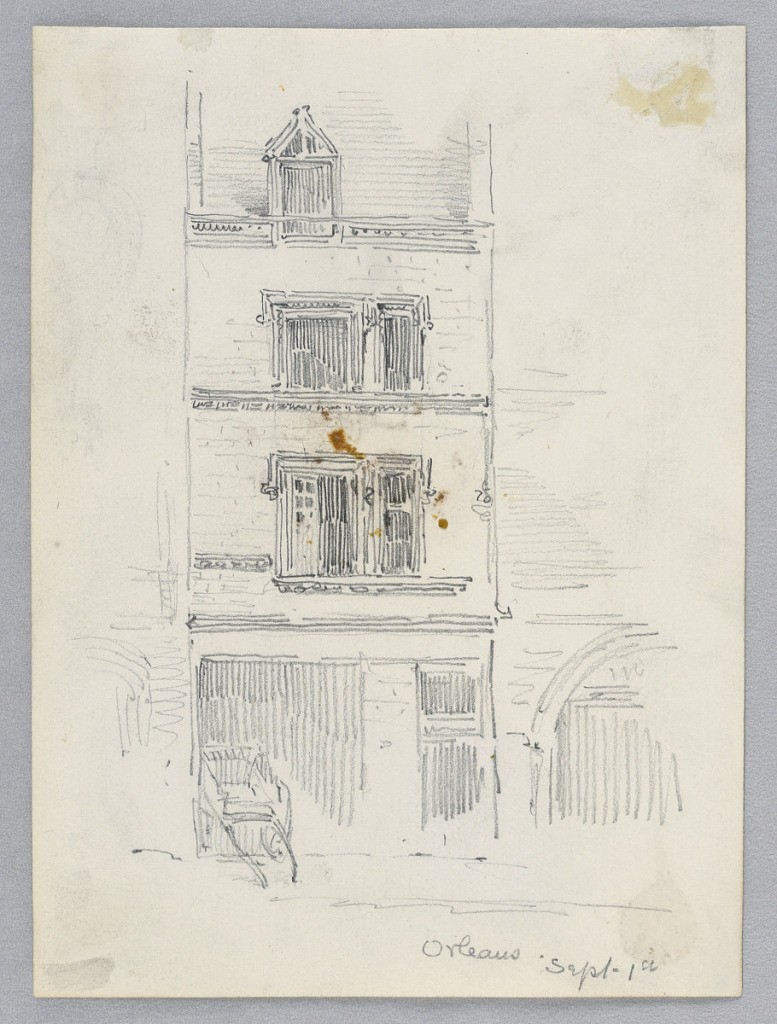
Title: House in Orléans
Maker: Arnold William Brunner, American, 1857–1925
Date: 1883
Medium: Graphite on paper
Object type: Drawing
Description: Sketch of a narrow town house, between two buildings. Carriage in front.